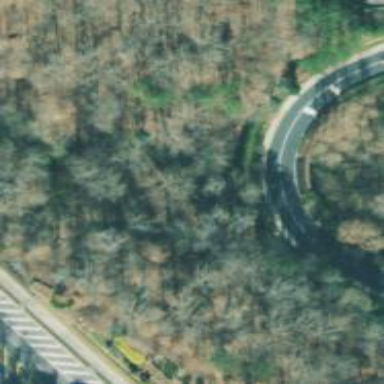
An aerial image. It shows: Culvert tunnel.